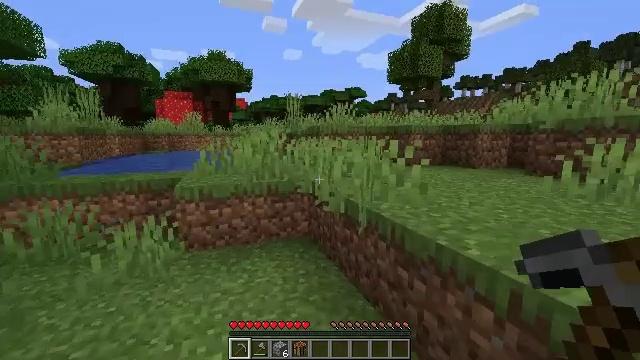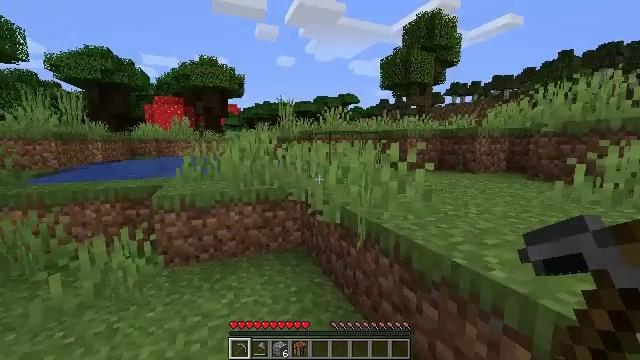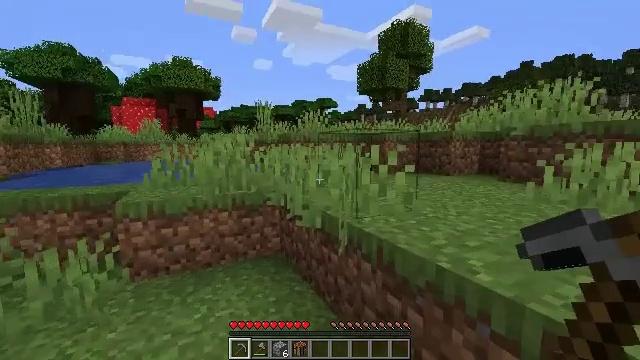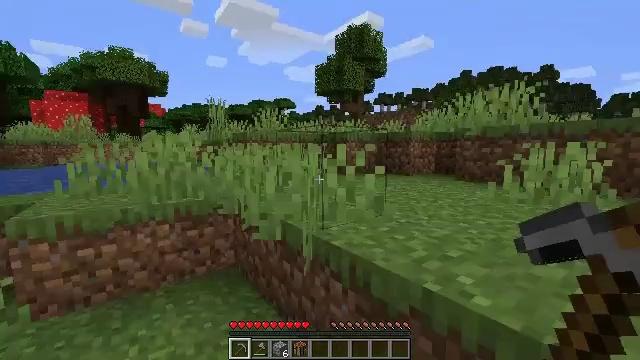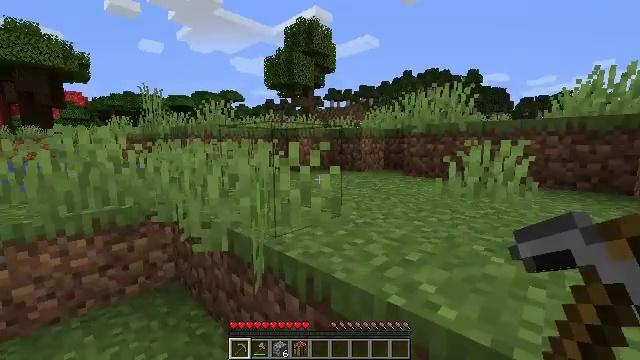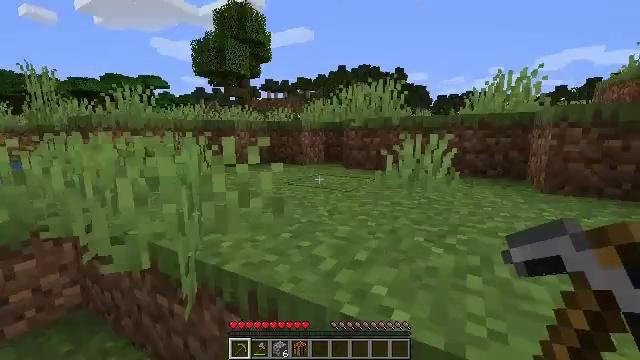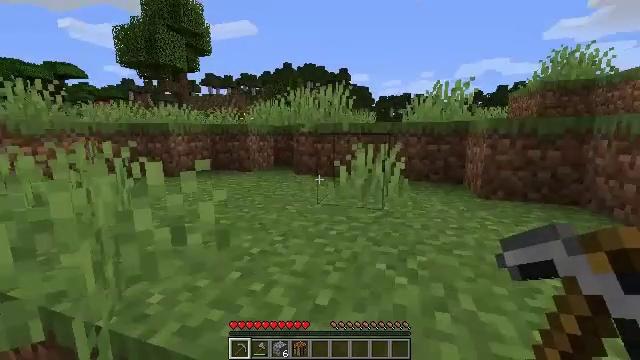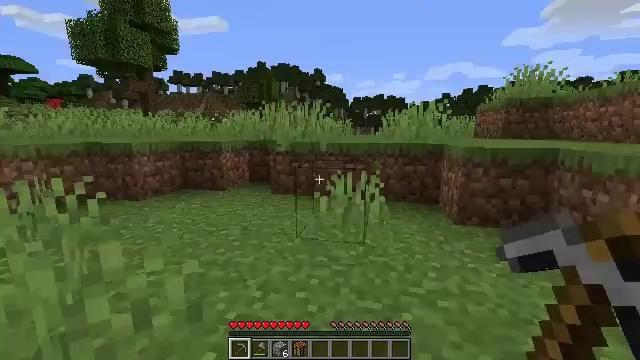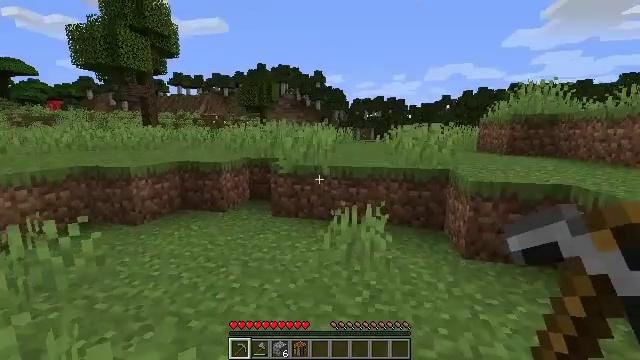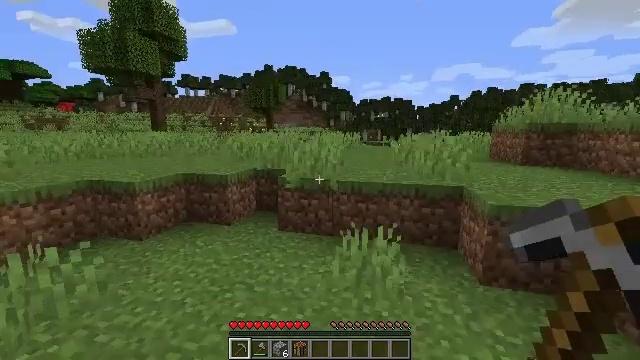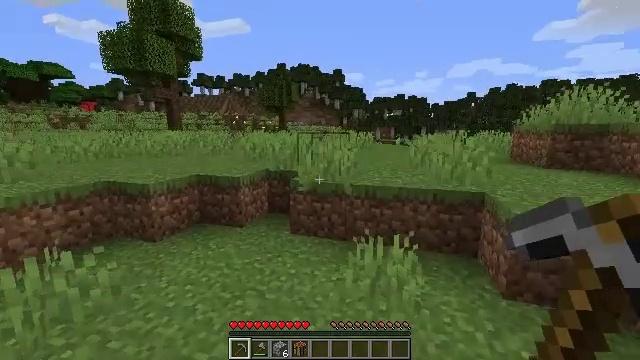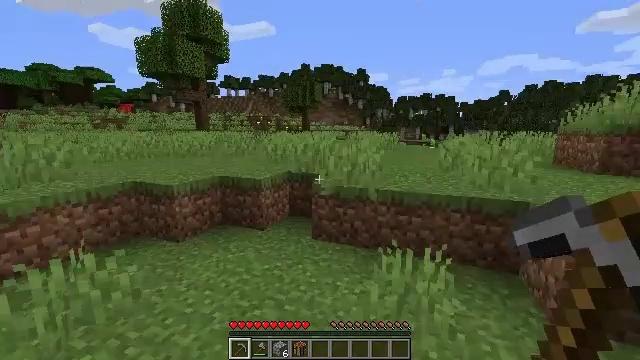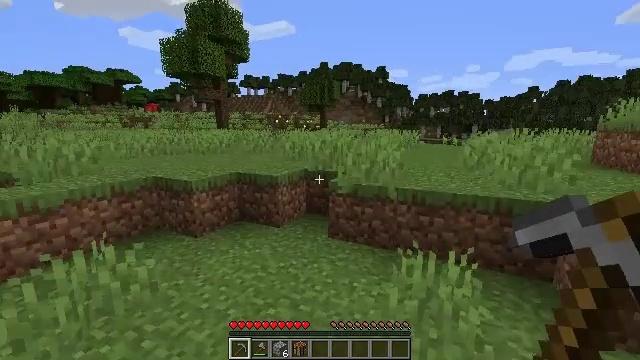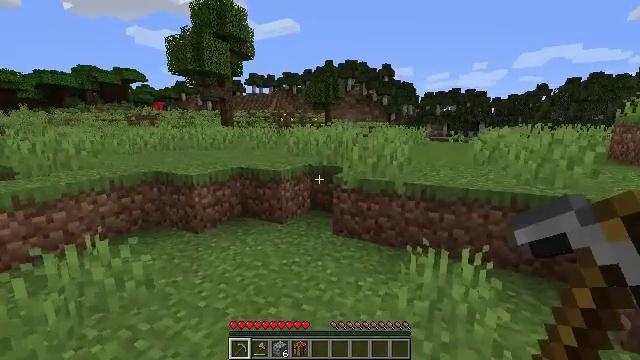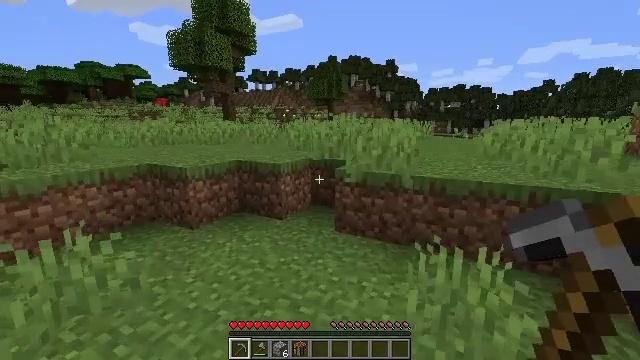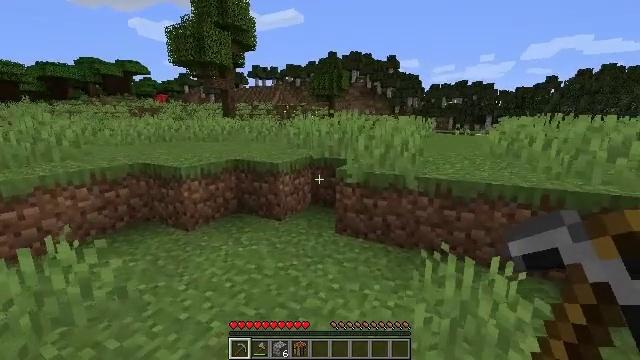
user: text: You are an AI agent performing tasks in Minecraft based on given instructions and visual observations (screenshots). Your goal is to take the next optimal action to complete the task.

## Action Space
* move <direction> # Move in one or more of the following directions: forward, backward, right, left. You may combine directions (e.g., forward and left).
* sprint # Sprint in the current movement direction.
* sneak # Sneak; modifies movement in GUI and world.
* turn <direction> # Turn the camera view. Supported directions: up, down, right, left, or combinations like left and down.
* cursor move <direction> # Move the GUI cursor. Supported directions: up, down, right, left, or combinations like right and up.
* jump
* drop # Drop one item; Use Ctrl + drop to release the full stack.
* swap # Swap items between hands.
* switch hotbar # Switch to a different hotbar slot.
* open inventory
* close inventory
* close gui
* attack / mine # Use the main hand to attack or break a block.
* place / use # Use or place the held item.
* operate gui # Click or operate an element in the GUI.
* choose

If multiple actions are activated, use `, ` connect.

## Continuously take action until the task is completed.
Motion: motion action
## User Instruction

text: Mine tall grass from the ground.
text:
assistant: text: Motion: move forward, turn right and up
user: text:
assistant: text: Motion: move forward, turn right
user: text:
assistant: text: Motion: move forward, turn right
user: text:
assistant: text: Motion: move forward, turn right and down
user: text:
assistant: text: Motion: move forward, turn right and down
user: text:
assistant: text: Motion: move forward, turn right, jump
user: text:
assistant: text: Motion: move forward, turn right, jump
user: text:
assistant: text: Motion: move forward, jump
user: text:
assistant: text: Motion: move forward, turn left, jump
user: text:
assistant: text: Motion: move forward, turn left
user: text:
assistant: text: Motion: move forward, turn left
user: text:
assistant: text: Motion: move forward, turn left
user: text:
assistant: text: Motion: move forward, turn left
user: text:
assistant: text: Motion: move forward
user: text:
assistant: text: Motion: move forward
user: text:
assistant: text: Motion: move forward
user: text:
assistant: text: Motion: move forward
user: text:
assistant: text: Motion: move forward
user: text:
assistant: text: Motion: move forward
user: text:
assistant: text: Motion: move forward
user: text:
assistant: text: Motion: move forward, turn left
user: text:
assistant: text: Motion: move forward, turn left
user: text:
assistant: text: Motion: move forward, turn left
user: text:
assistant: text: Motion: move forward, turn left
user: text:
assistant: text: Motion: move forward, turn left
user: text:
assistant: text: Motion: move forward, turn left
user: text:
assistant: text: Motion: move forward, turn left
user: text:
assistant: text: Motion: move forward, turn left
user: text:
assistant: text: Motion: move forward, turn left and up, jump
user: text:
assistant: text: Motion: move forward, turn left, jump